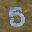
Label: 5